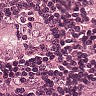
Metastatic tissue present: yes